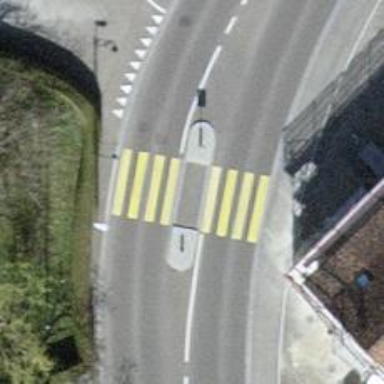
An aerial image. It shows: Marked crossing with pedestrian island.